Interaction volume radius: 10 \u00c5
Interaction volume height: 25 \u00c5
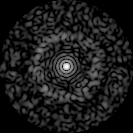
Disorder parameter: 0.8533